Field crop: maize
Growth stage: 2
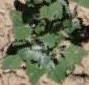
Species: chenopodium